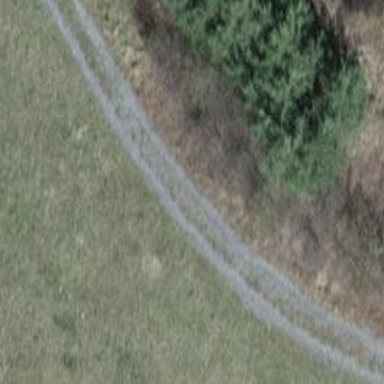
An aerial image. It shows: Compacted track with grade2 level.